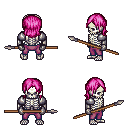
a pixel art fantasy rpg character, male body template, skeleton, steel arm armor, magenta pants, pink long bangs hairstyle, metal gloves, spear, four views (front, back, left, right), 2x2 character sprite sheet, small pixel art, hard edges, no anti-aliasing